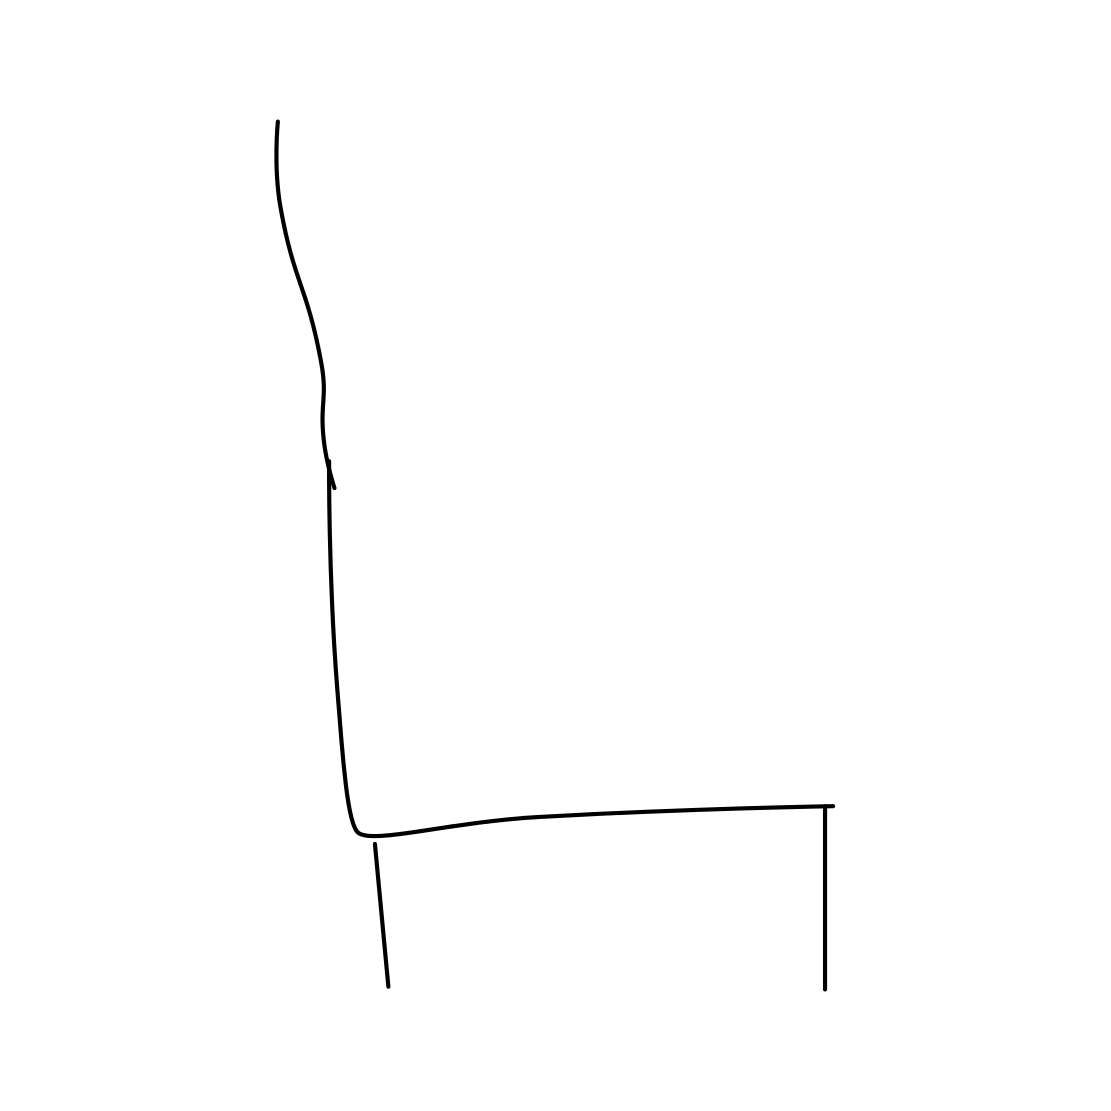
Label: chair